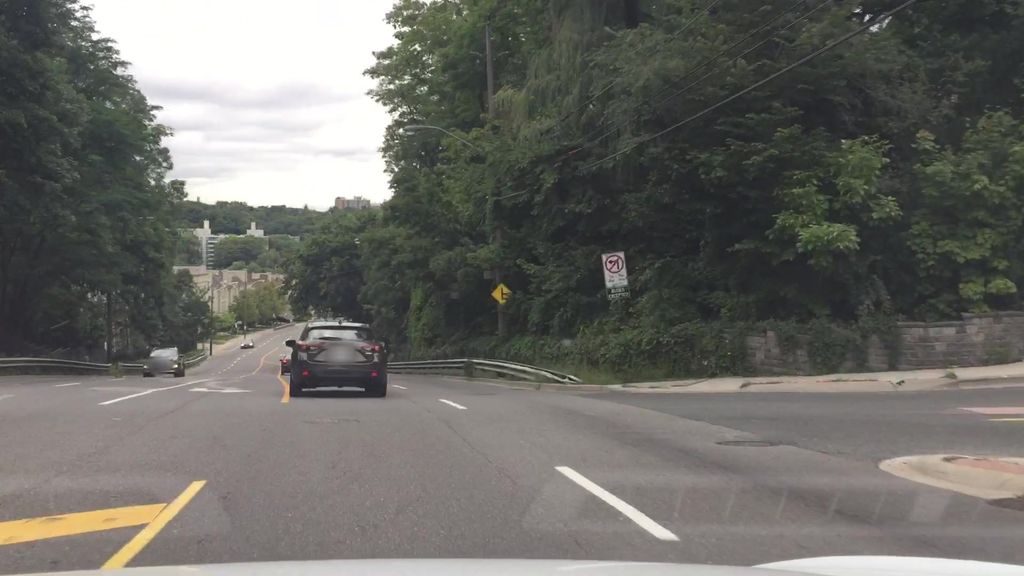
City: toronto